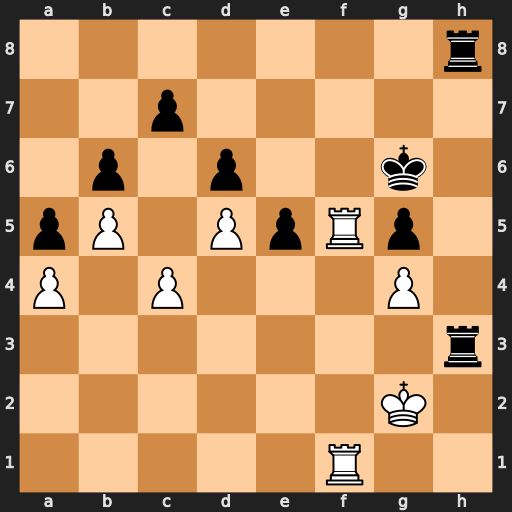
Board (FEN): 7r/2p5/1p1p2k1/pP1PpRp1/P1P3P1/7r/6K1/5R2
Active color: w
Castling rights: -
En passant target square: -
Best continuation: Rf6+ Kg7 Rf7+ Kg8 Rf8+